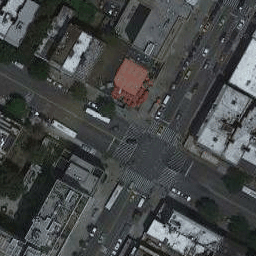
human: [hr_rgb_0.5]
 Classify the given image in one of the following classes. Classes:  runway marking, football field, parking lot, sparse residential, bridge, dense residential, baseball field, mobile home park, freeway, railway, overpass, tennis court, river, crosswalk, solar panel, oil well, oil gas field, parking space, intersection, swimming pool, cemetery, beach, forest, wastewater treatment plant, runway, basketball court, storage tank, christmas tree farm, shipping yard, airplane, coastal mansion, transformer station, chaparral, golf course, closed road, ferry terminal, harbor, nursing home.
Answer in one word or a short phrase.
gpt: intersection